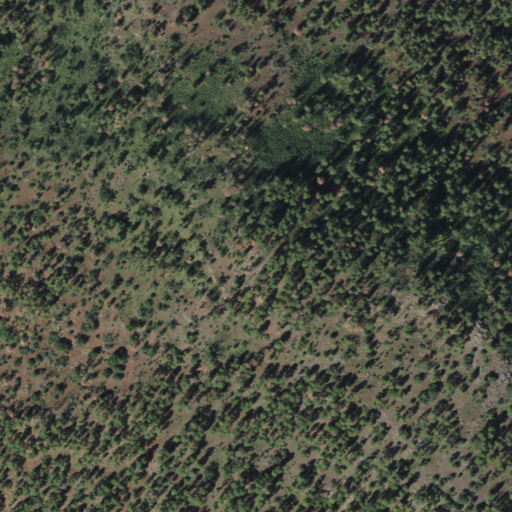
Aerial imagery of mountain in Arizona named Sams Butte containing only evergreen forest